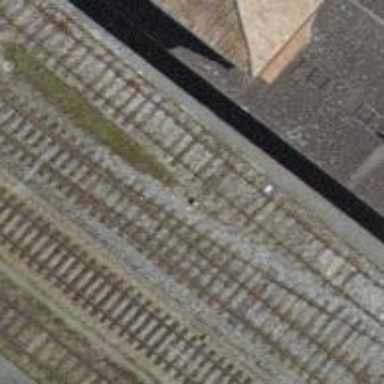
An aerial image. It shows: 1-track yard used for service.